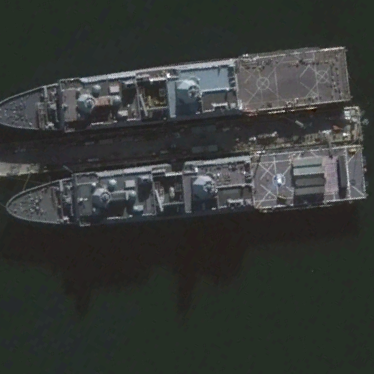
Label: combat